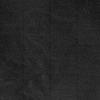
Atmospheric dust classification: dusty